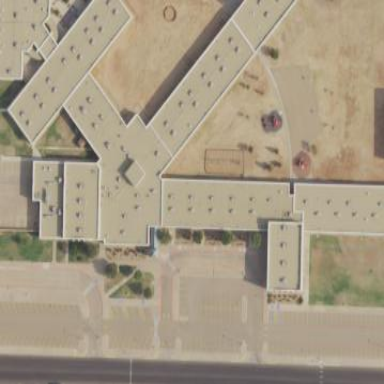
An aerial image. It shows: School building.